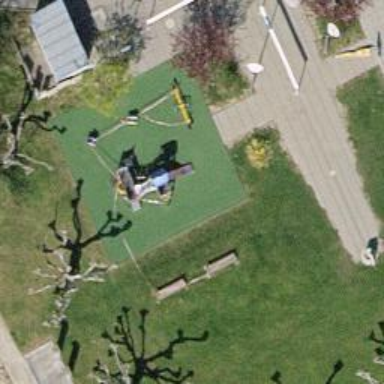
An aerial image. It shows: Playground area for leisure land.